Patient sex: M
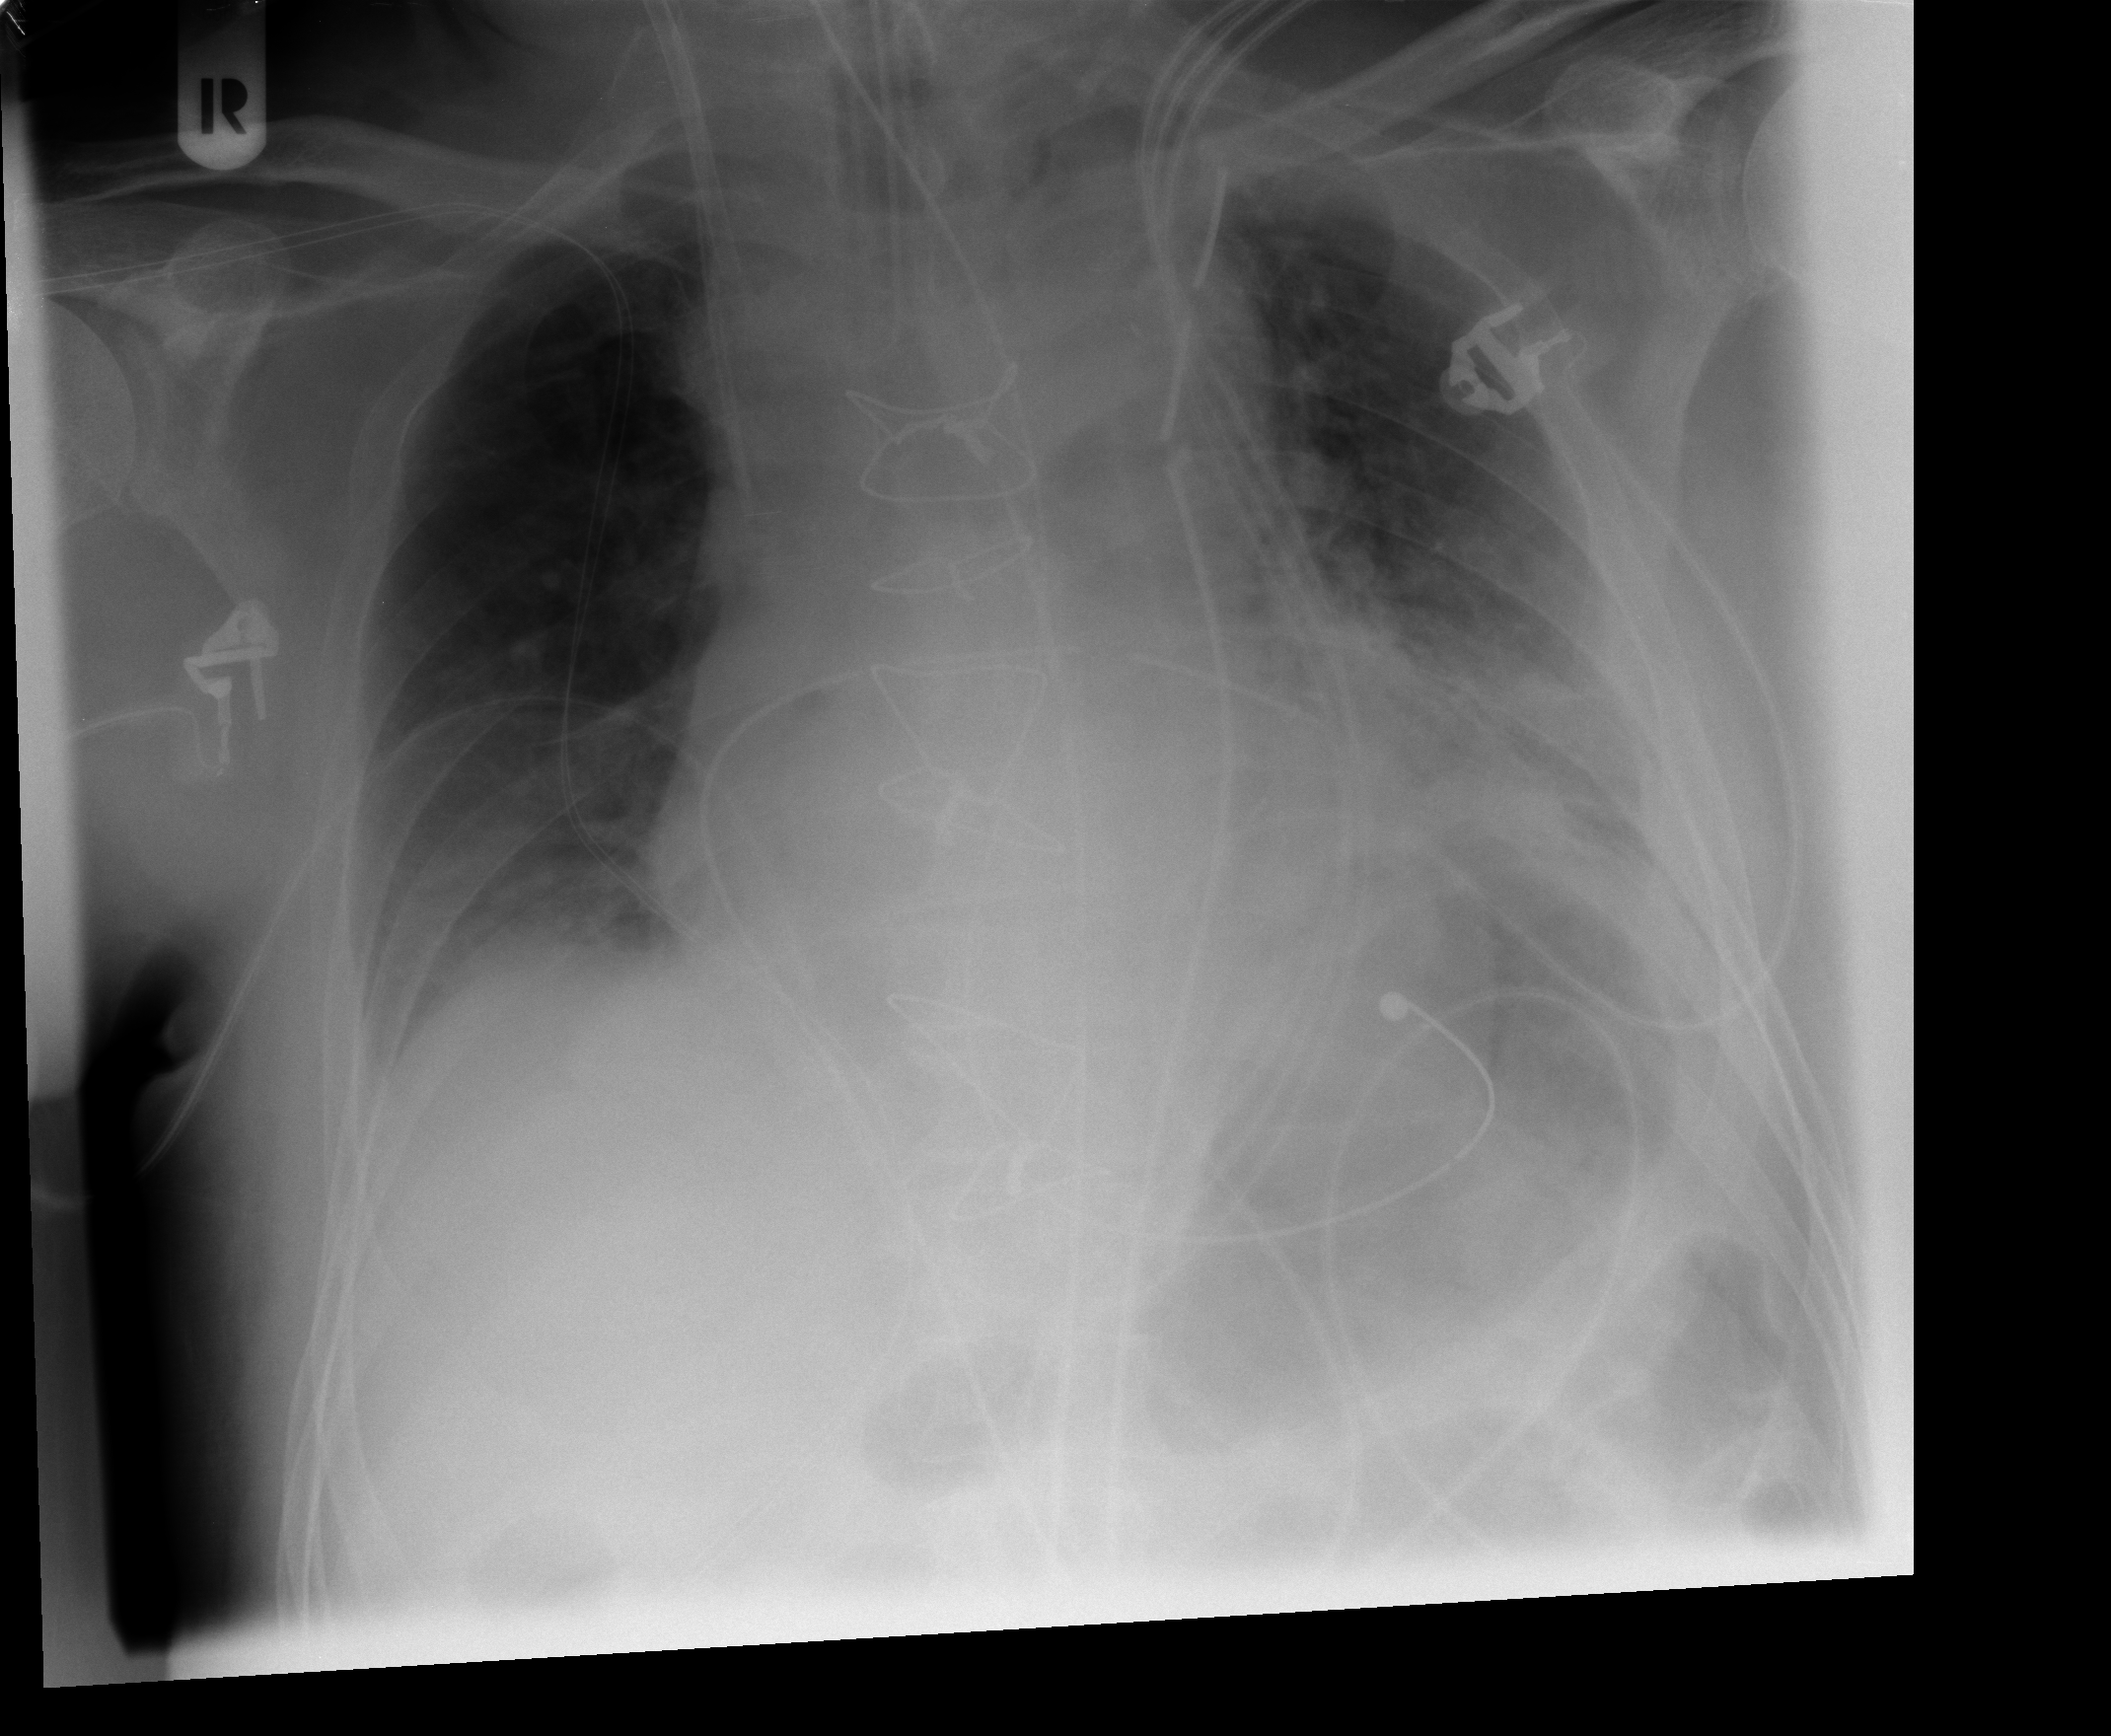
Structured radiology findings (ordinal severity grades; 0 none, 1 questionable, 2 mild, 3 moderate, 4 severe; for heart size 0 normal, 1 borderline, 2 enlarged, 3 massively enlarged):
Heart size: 2
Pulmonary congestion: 2
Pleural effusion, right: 1
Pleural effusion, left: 1
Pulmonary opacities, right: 0
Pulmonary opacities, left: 0
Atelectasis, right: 2
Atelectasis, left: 2